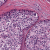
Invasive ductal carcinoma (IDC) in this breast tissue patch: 0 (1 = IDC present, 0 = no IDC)